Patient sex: F
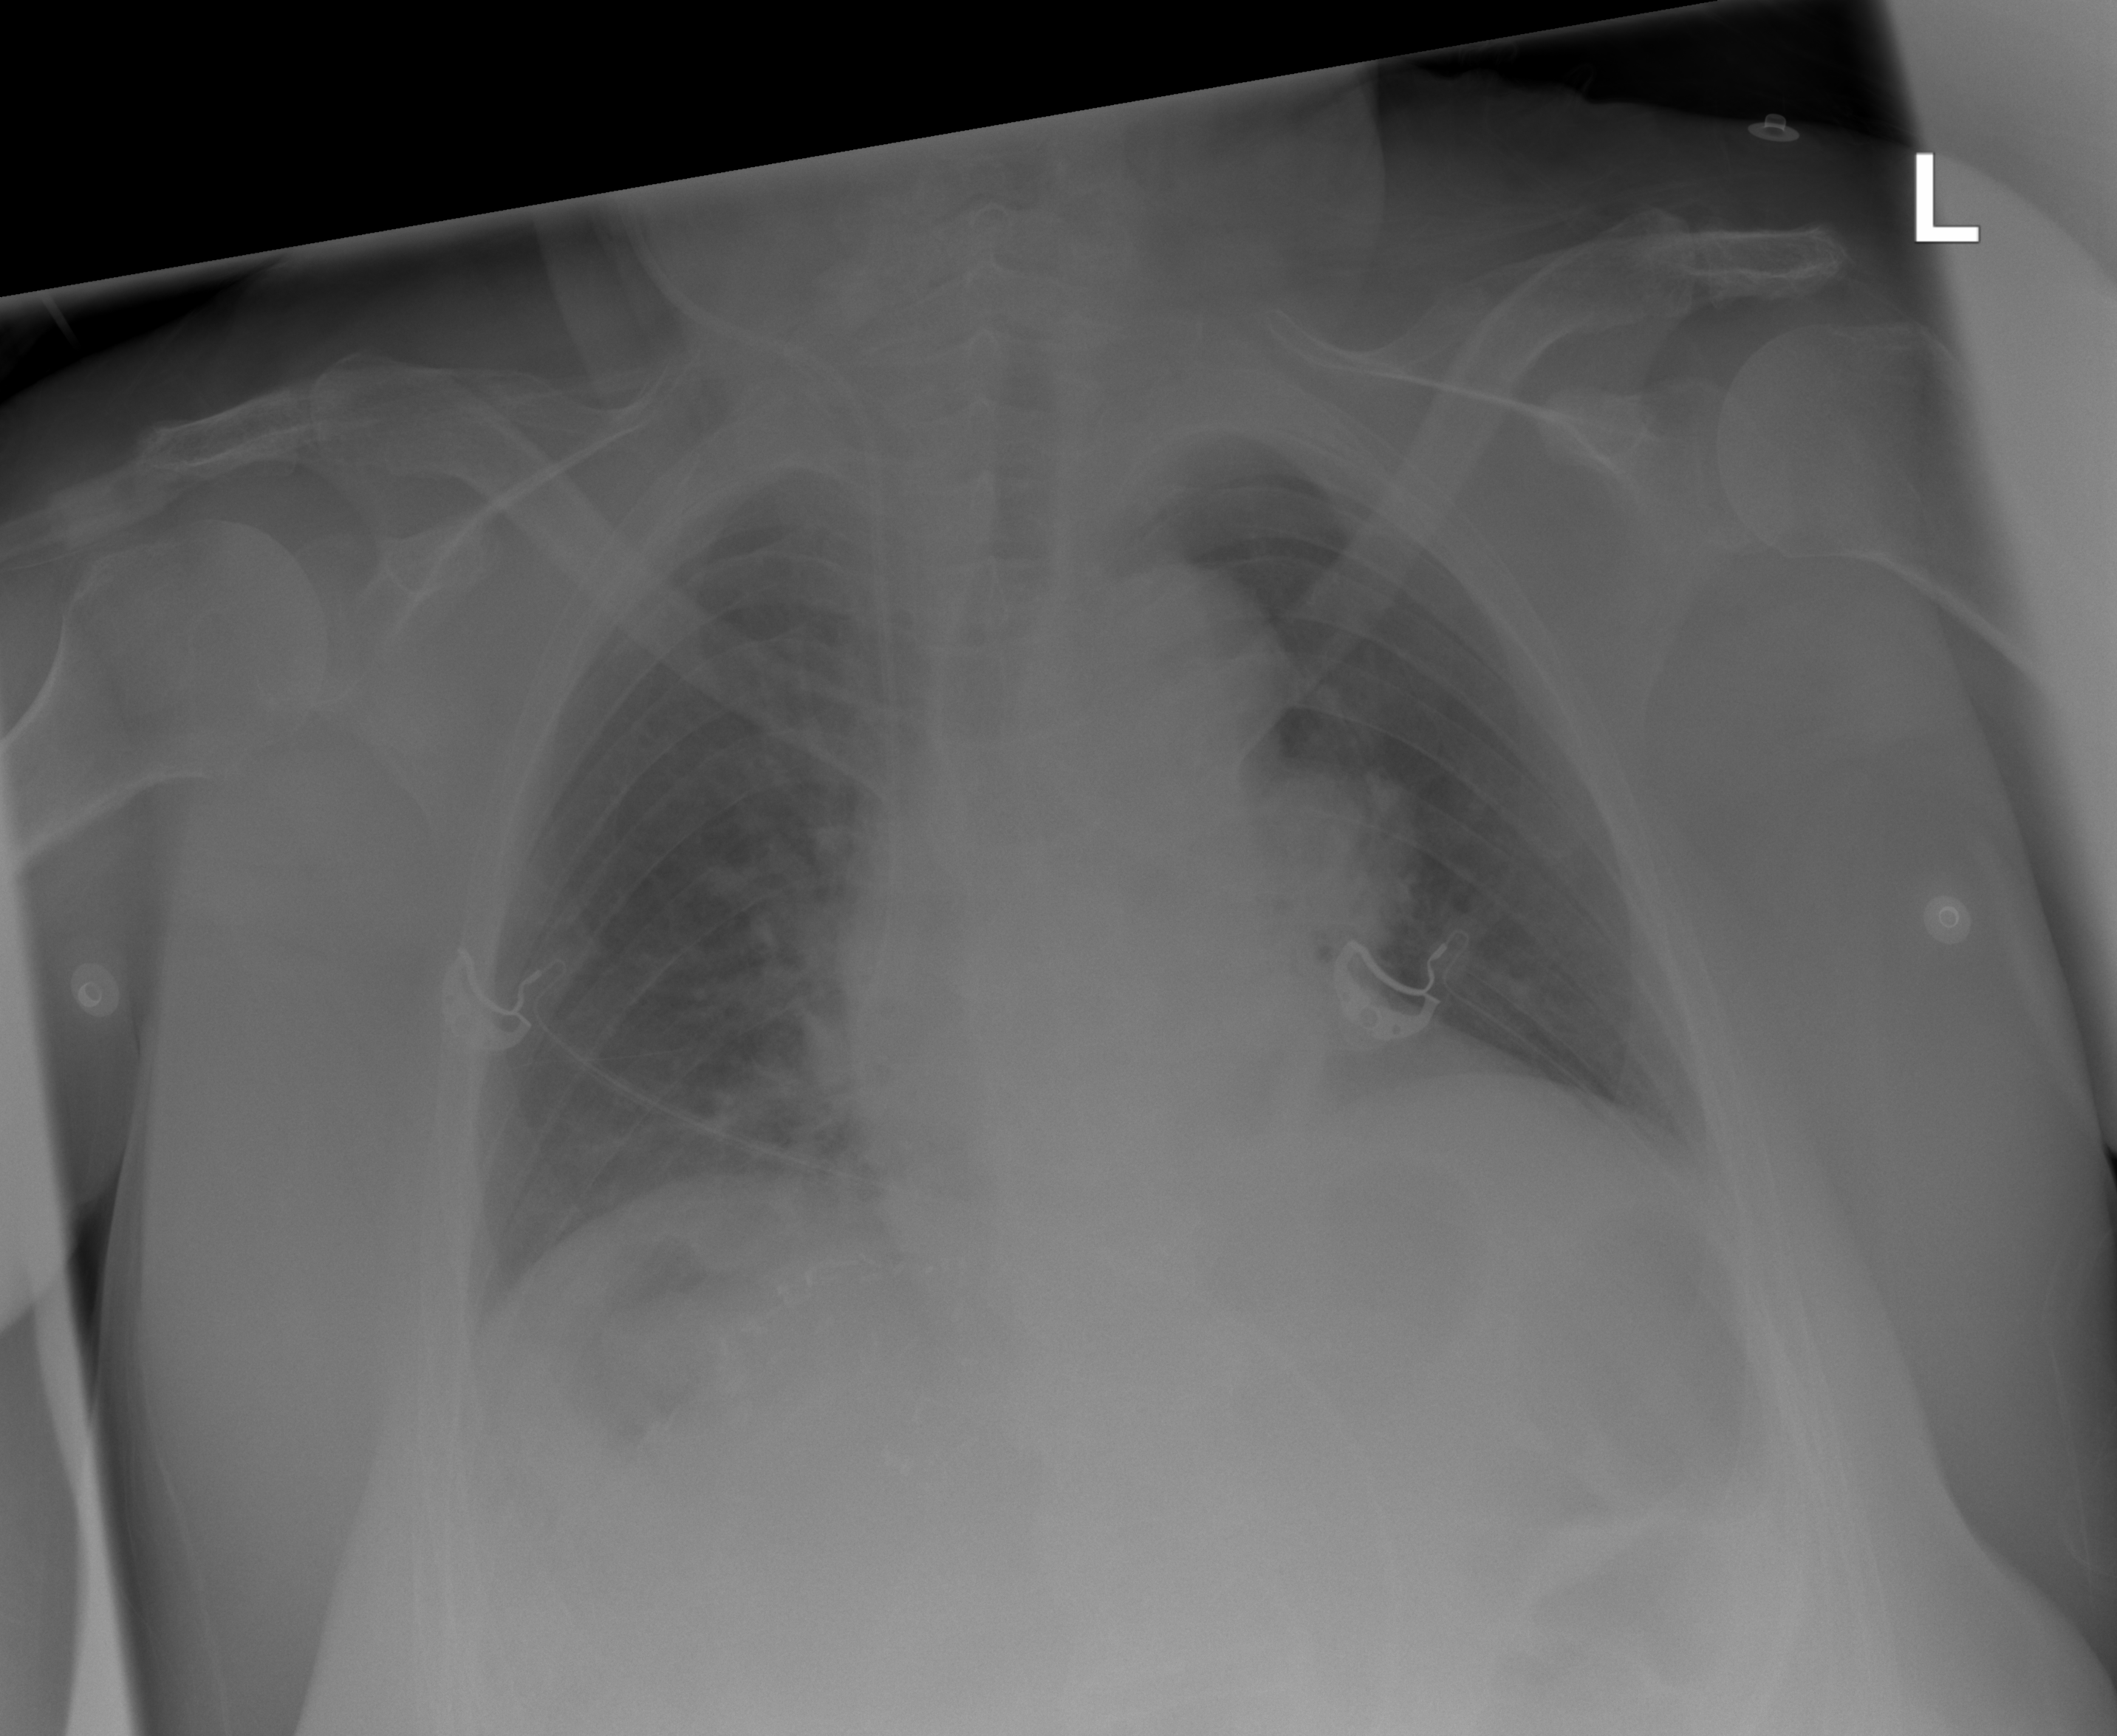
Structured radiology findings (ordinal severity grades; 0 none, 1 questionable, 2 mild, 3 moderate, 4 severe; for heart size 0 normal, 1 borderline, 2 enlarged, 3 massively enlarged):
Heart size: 2
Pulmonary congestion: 2
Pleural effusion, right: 0
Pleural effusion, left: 0
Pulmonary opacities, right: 2
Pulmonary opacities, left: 2
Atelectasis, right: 0
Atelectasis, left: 0